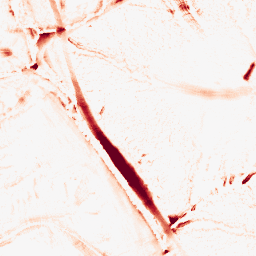
Category: morphological
Decomposition family: morphological_diamond
Decomposition parameters: operation: opening
radius: 10
Upsampling method: bspline
Upsampling parameters: scale: 8
Upsampling scale: 8